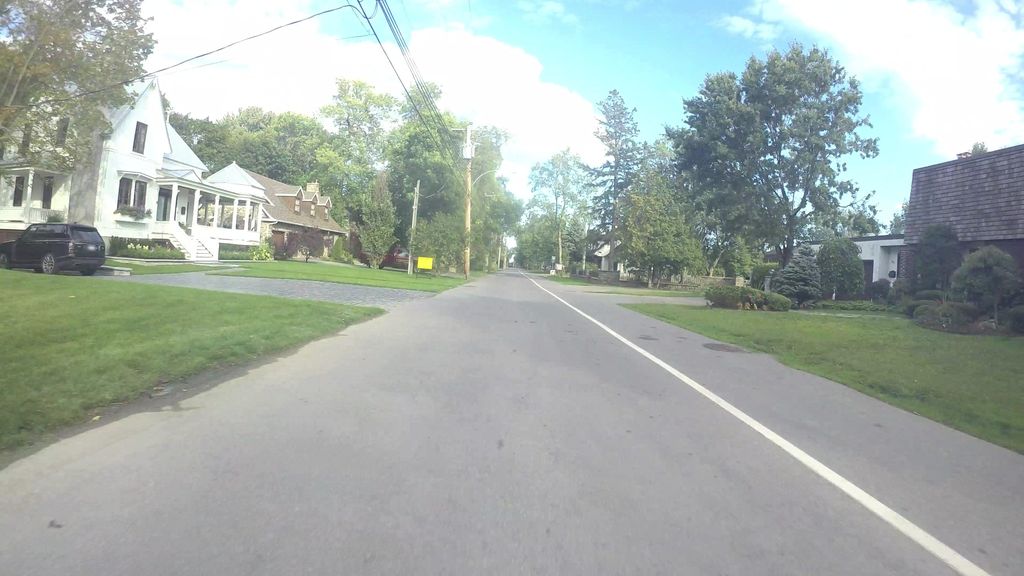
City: montreal